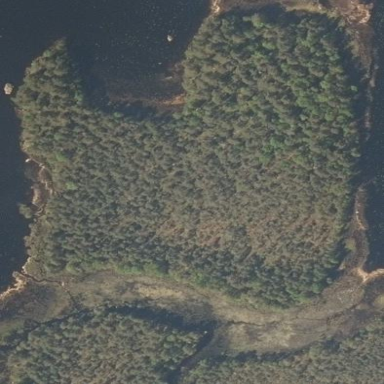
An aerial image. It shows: Island covered with woodland.